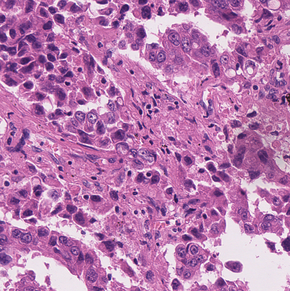
Tumor epithelial tissue: yes
Tumor-associated stroma tissue: yes
Normal tissue: no